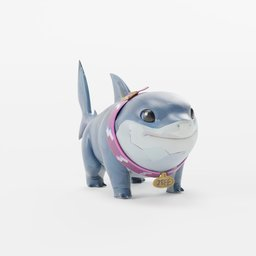
Label: decoration